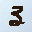
Label: 3